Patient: sex M, age 77
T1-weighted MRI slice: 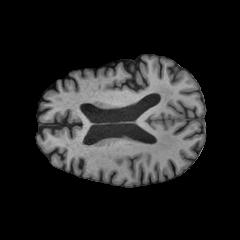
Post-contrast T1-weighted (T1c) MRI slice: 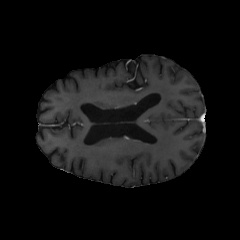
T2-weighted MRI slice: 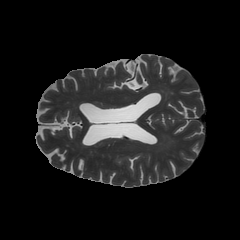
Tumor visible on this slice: no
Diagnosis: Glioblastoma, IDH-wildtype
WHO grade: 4